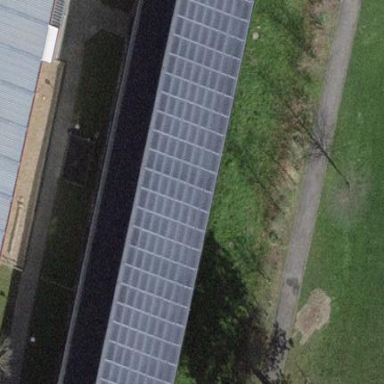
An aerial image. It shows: School building.